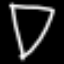
Label: diamond